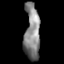
Tissue: skin
Cell type: Epithelial cells
Senescence score: 0.2719
Nuclear area (px): 835
Mean DAPI intensity: 133.532